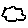
Label: cloud